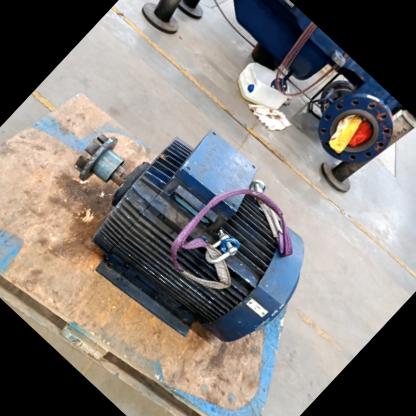
Klasa: inne